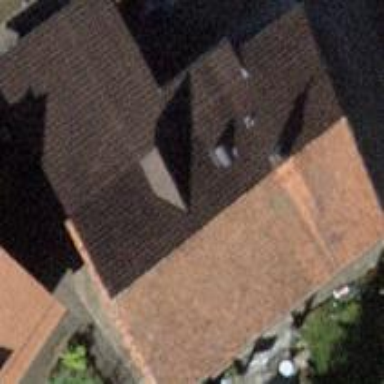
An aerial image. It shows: Detached building with gabled roof.